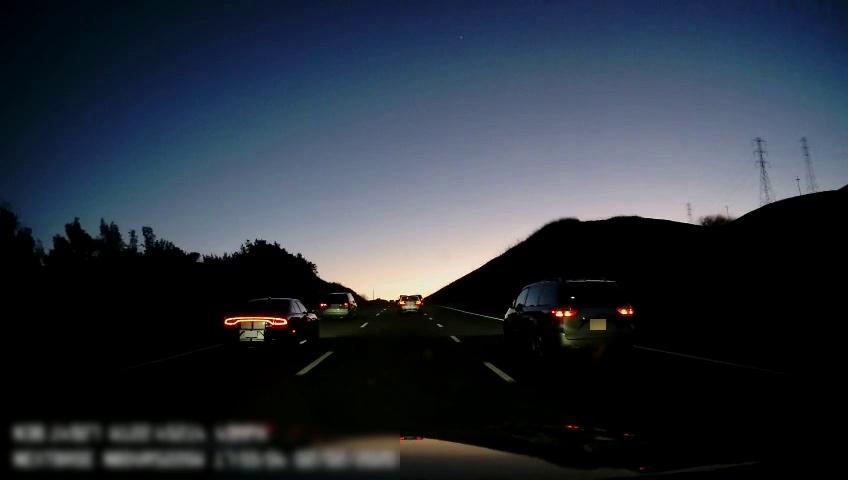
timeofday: Dusk/Dawn/Twilight
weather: Other
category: Drivable Space
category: Vehicles | Car
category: Vehicles | SUV
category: Vehicles | Car
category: Vehicles | Car
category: Vehicles | Van
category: Lanes | Alternate Lane
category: Lanes | Current Lane
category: Lanes | Alternate Lane
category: Lanes | Alternate Lane